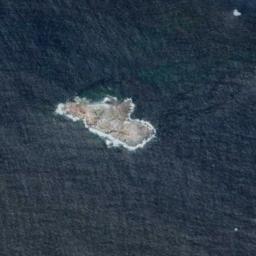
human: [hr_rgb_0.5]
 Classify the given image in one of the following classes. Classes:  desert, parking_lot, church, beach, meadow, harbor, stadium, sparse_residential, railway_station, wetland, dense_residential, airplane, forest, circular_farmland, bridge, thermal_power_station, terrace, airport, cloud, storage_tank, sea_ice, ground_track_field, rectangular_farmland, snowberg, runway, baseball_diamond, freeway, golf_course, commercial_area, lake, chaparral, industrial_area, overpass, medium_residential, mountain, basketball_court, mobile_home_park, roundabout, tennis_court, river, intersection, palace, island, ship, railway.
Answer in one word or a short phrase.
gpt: island